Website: home-depot
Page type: billing-address
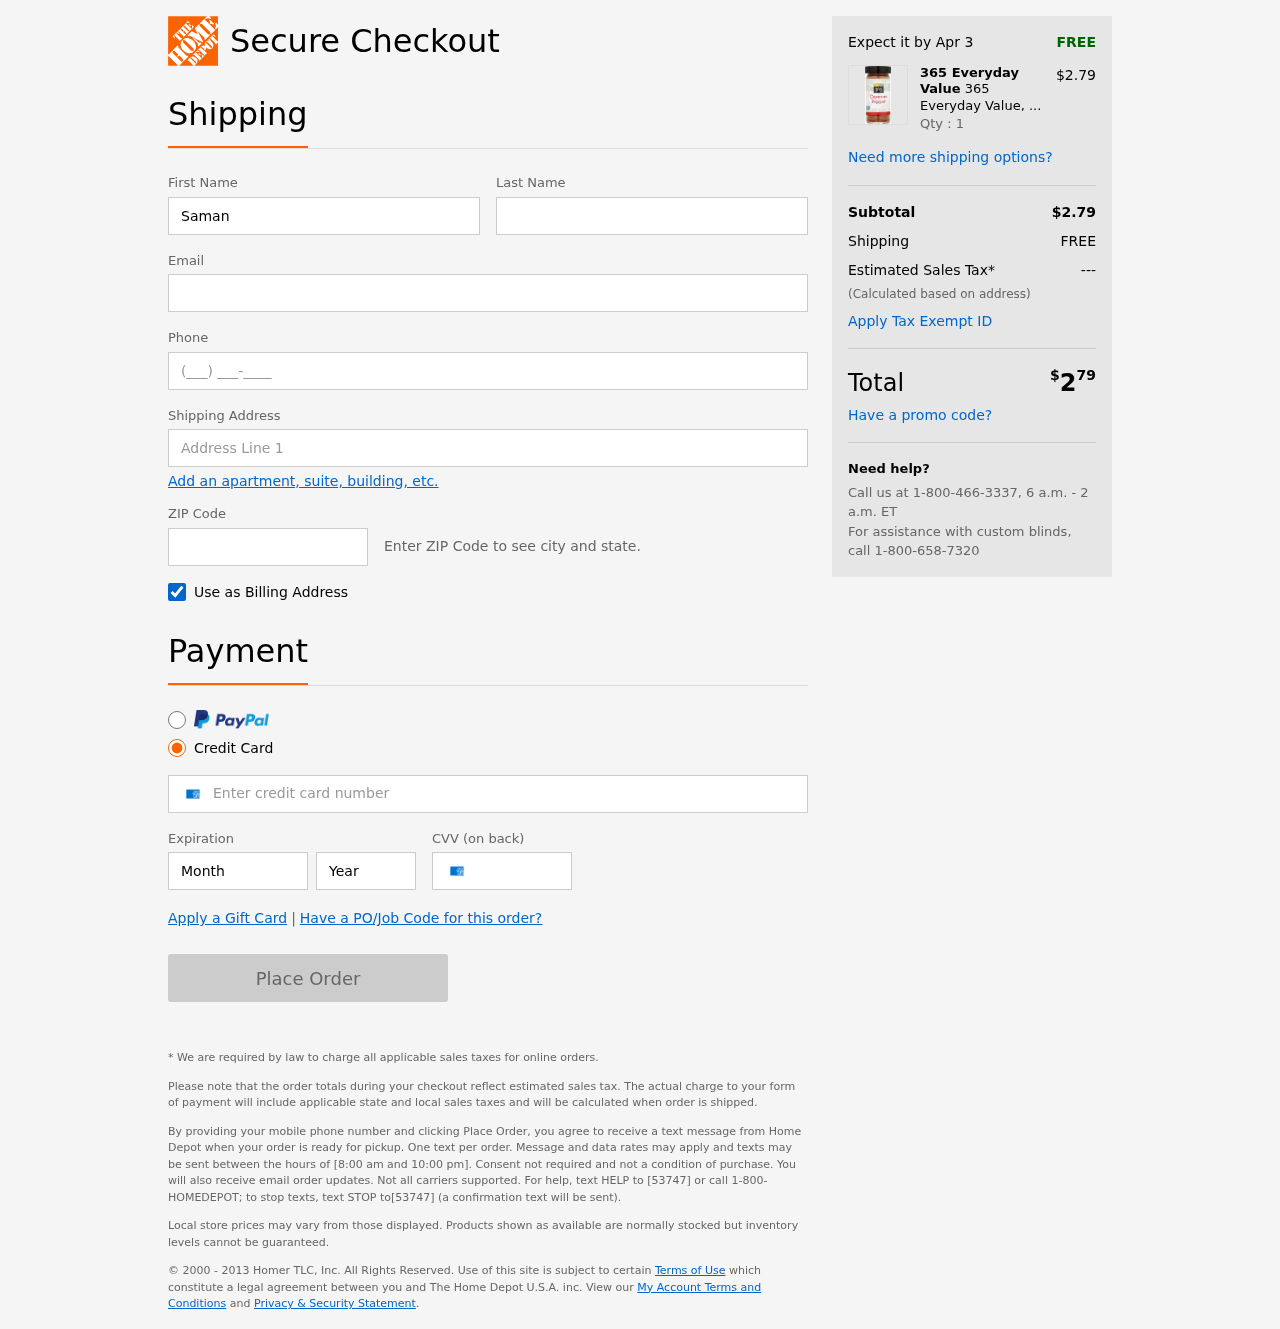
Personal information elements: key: PII_FIRSTNAME
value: Samantha
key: PII_LASTNAME
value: Morgan
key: PII_EMAIL
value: smorgan@gmail.com
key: PII_PHONE
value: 9385475022
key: PII_STREET
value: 372 Jones Mission Apt. 675
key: PII_POSTCODE
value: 98017
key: PII_CARD_NUMBER
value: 3425 5849 2455 260
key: PII_CARD_EXPIRY_MONTH
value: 02
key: PII_CARD_CVV
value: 2739
Product elements: key: PRODUCT1_BRAND
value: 365 Everyday Value
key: PRODUCT1_NAME
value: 365 Everyday Value, Cayenne Pepper, 1.76 oz
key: PRODUCT1_PRICE
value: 2.79
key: PRODUCT1_QUANTITY
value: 1
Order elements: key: ORDER_DELIVERY_DATE
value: Apr 3
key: ORDER_SUBTOTAL
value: $2.79
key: ORDER_SHIPPING_COST
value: FREE
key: ORDER_TAX
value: ---
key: ORDER_TOTAL2
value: $279